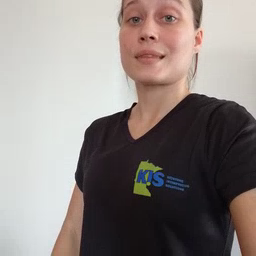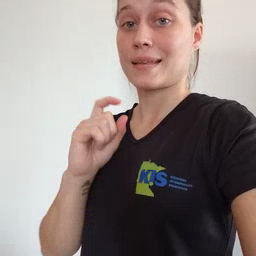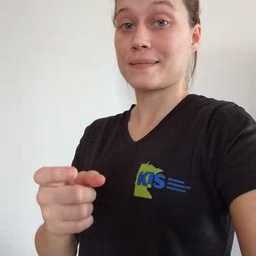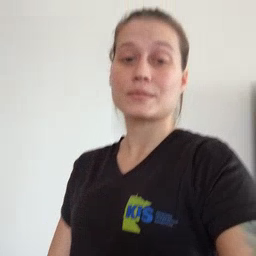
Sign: give